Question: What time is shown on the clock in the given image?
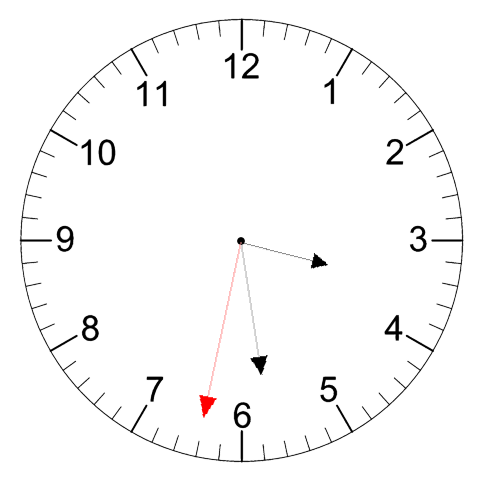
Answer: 03:28:32